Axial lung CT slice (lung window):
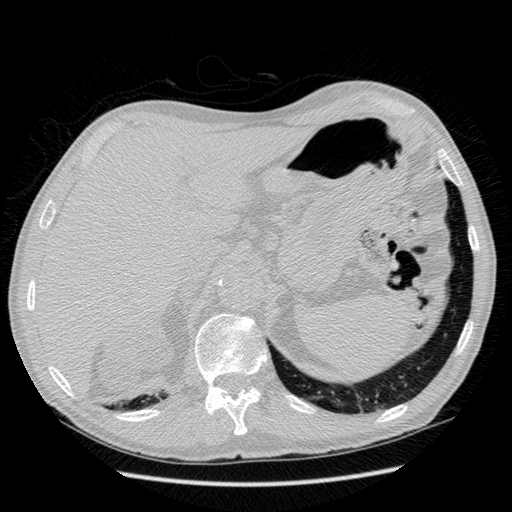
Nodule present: no